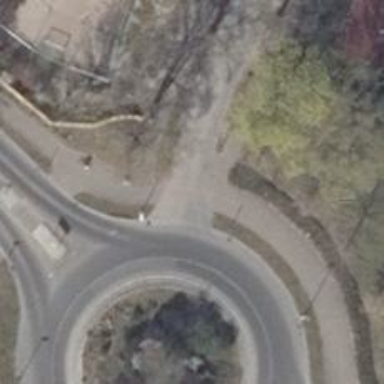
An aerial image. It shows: Unmarked road crossing.